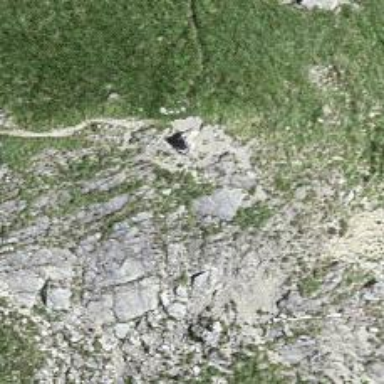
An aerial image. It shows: Cairn marking the peak of natural mountain.